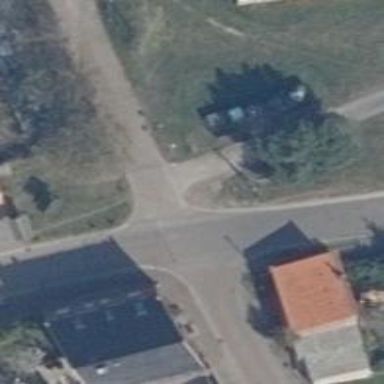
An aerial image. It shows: Residential road with asphalt surface. Sidewalk is present on the left side.